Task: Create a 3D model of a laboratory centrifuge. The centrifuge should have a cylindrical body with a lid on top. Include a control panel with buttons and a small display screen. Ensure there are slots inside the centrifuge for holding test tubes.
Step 285:
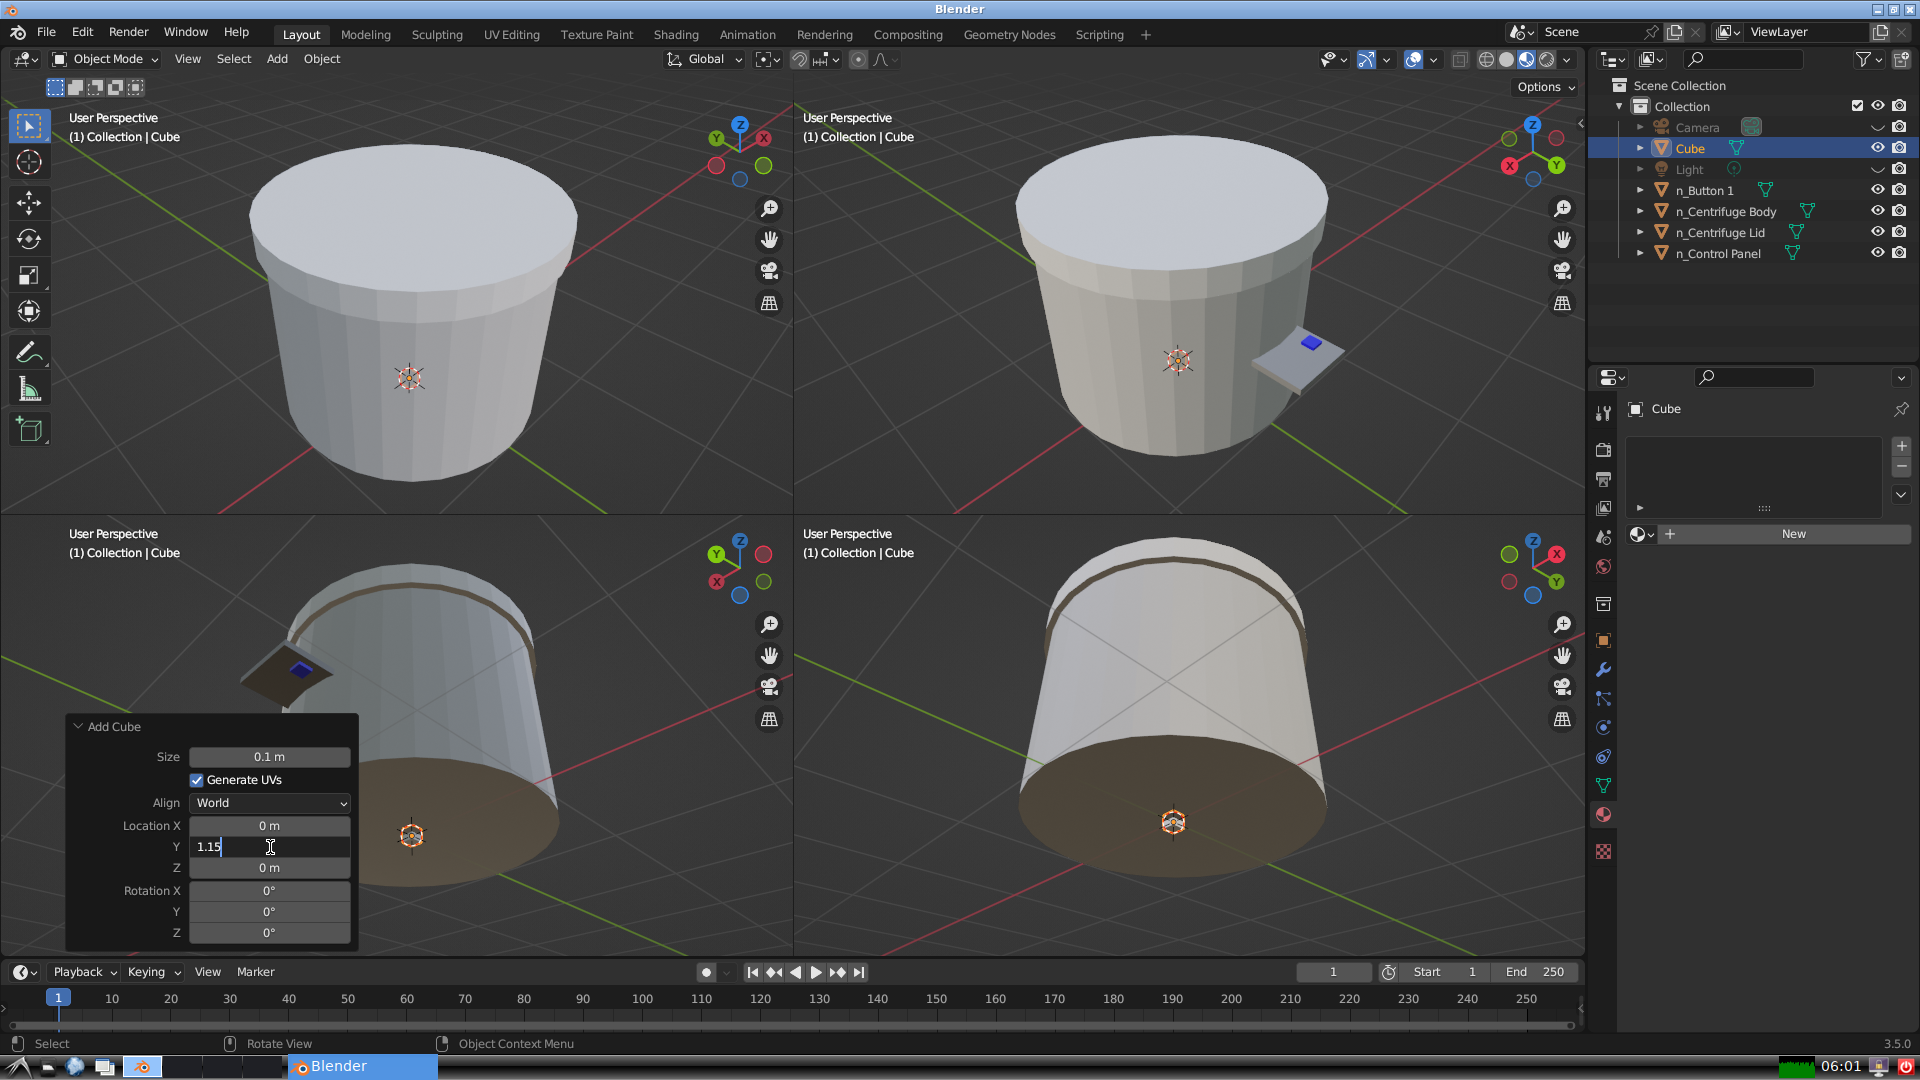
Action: {"key_press": ['Return']}